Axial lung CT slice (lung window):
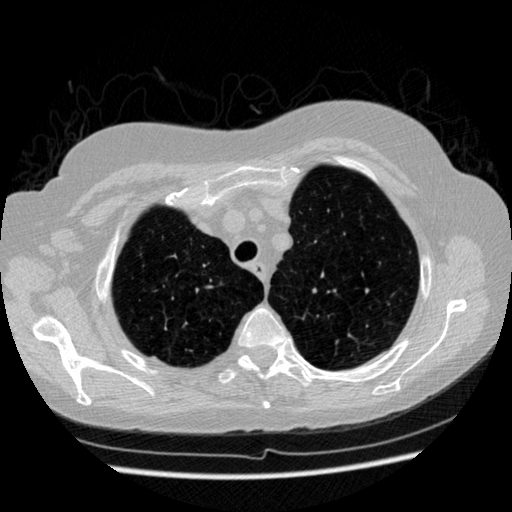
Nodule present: no